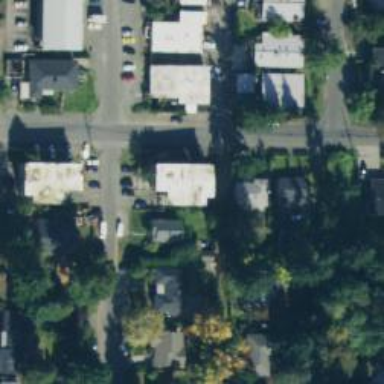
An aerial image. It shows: Alleyway designated as service road.